Aerial crown-view tile of a tropical tree (Barro Colorado Island, Panama), acquired 20241216:
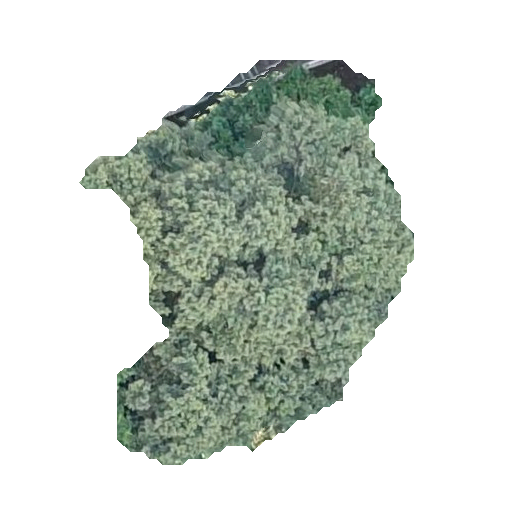
Species: Luehea seemannii
GBIF accepted scientific name: Luehea seemannii
Crown area: 126.43 m²